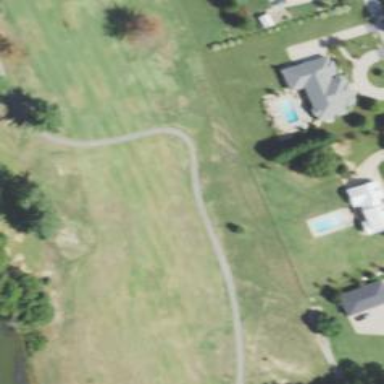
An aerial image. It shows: Path for both road and golf.